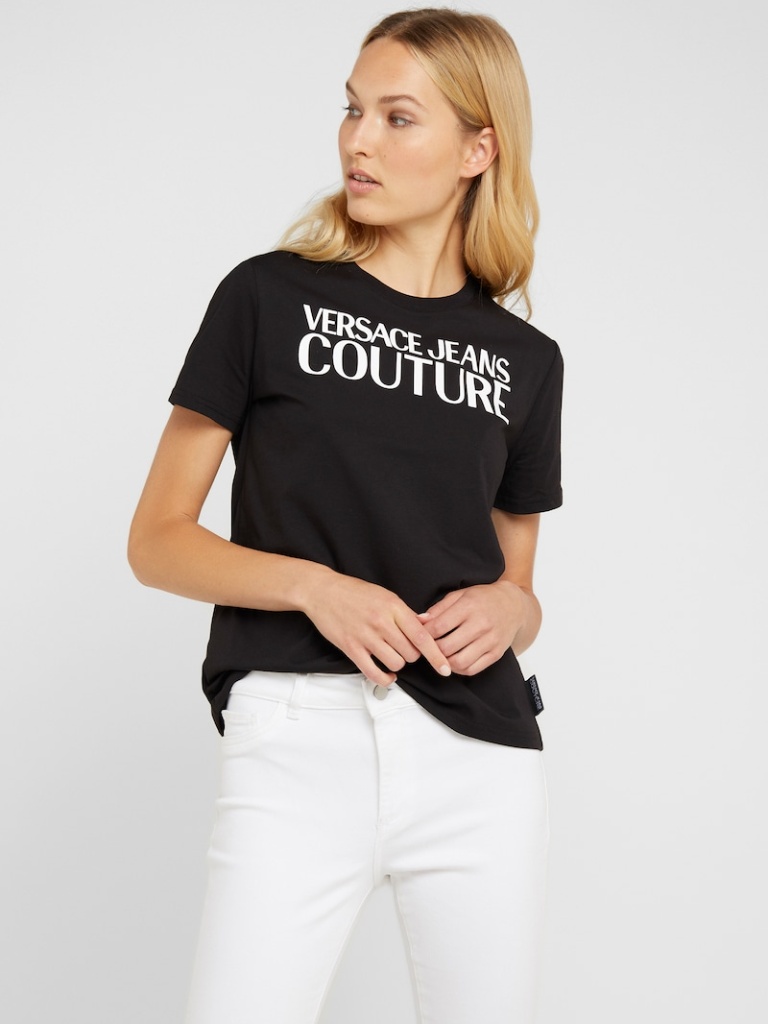
cotton relaxed short sleeve hip length French Tucked crew t-shirt